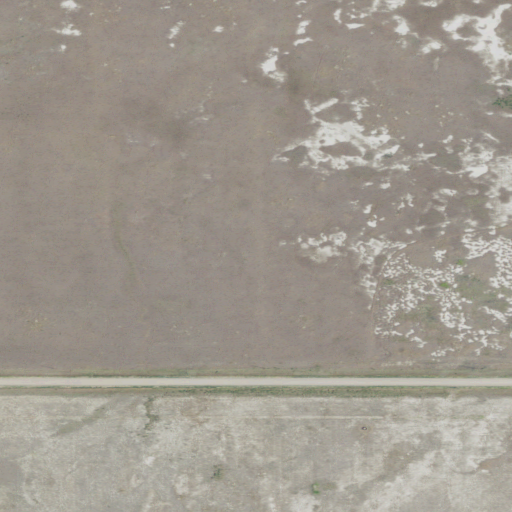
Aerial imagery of valley in Montana named Johannson Coulee containing grassland, pasture, cultivated crops, open development, and low intensity development